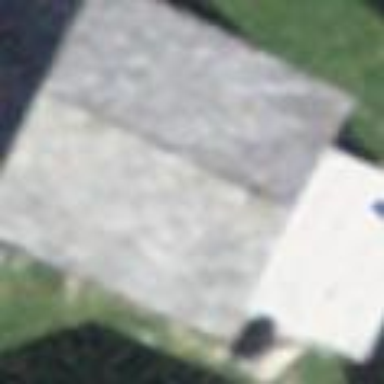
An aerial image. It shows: Simple house.